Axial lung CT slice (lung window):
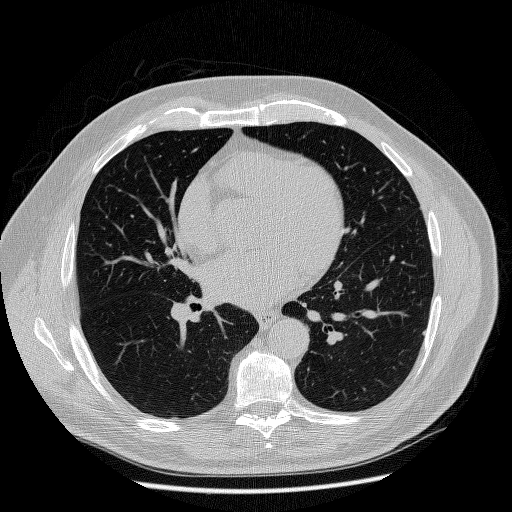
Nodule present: no